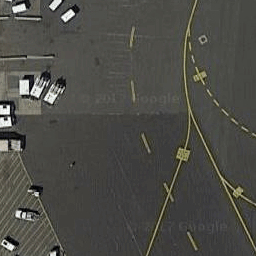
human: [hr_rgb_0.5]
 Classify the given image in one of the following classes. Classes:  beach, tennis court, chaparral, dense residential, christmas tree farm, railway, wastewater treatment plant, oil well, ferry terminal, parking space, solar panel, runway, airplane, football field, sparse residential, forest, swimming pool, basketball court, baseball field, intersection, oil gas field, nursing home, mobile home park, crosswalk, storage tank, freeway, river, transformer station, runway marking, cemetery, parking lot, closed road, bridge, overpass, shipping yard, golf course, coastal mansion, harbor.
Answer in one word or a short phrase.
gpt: runway marking